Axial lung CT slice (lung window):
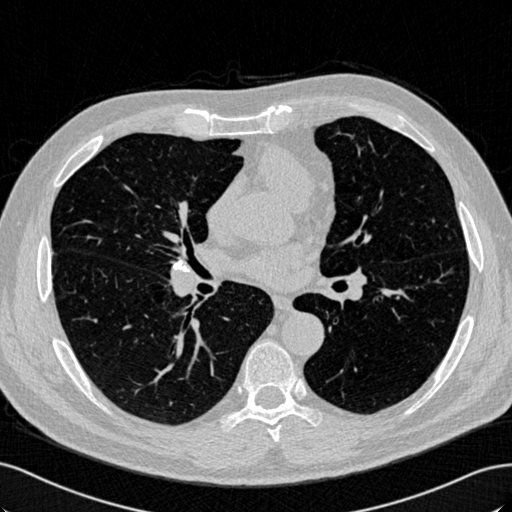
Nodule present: no